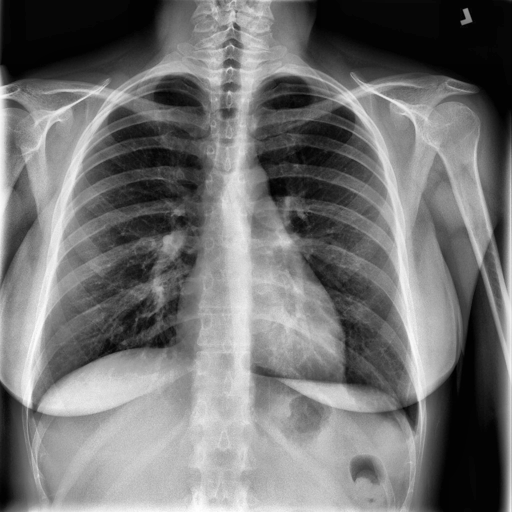
Finding: NORMAL